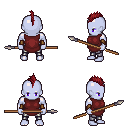
a pixel art fantasy rpg character, male body template, dark elf, purple skin, maroon tunic, metal pants, brunette mohawk hairstyle, cloth bracers, spear, four views (front, back, left, right), 2x2 character sprite sheet, small pixel art, hard edges, no anti-aliasing